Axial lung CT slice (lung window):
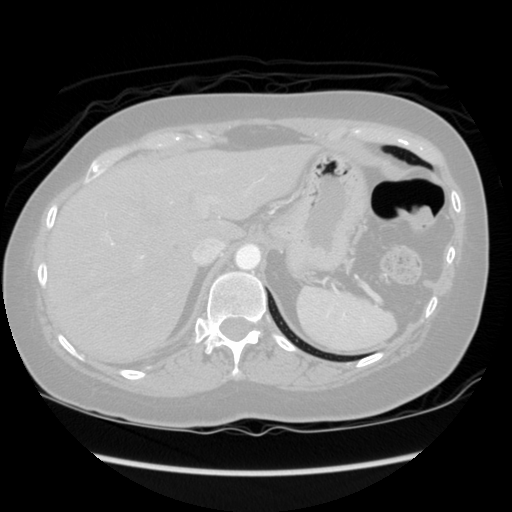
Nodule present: no